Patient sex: M
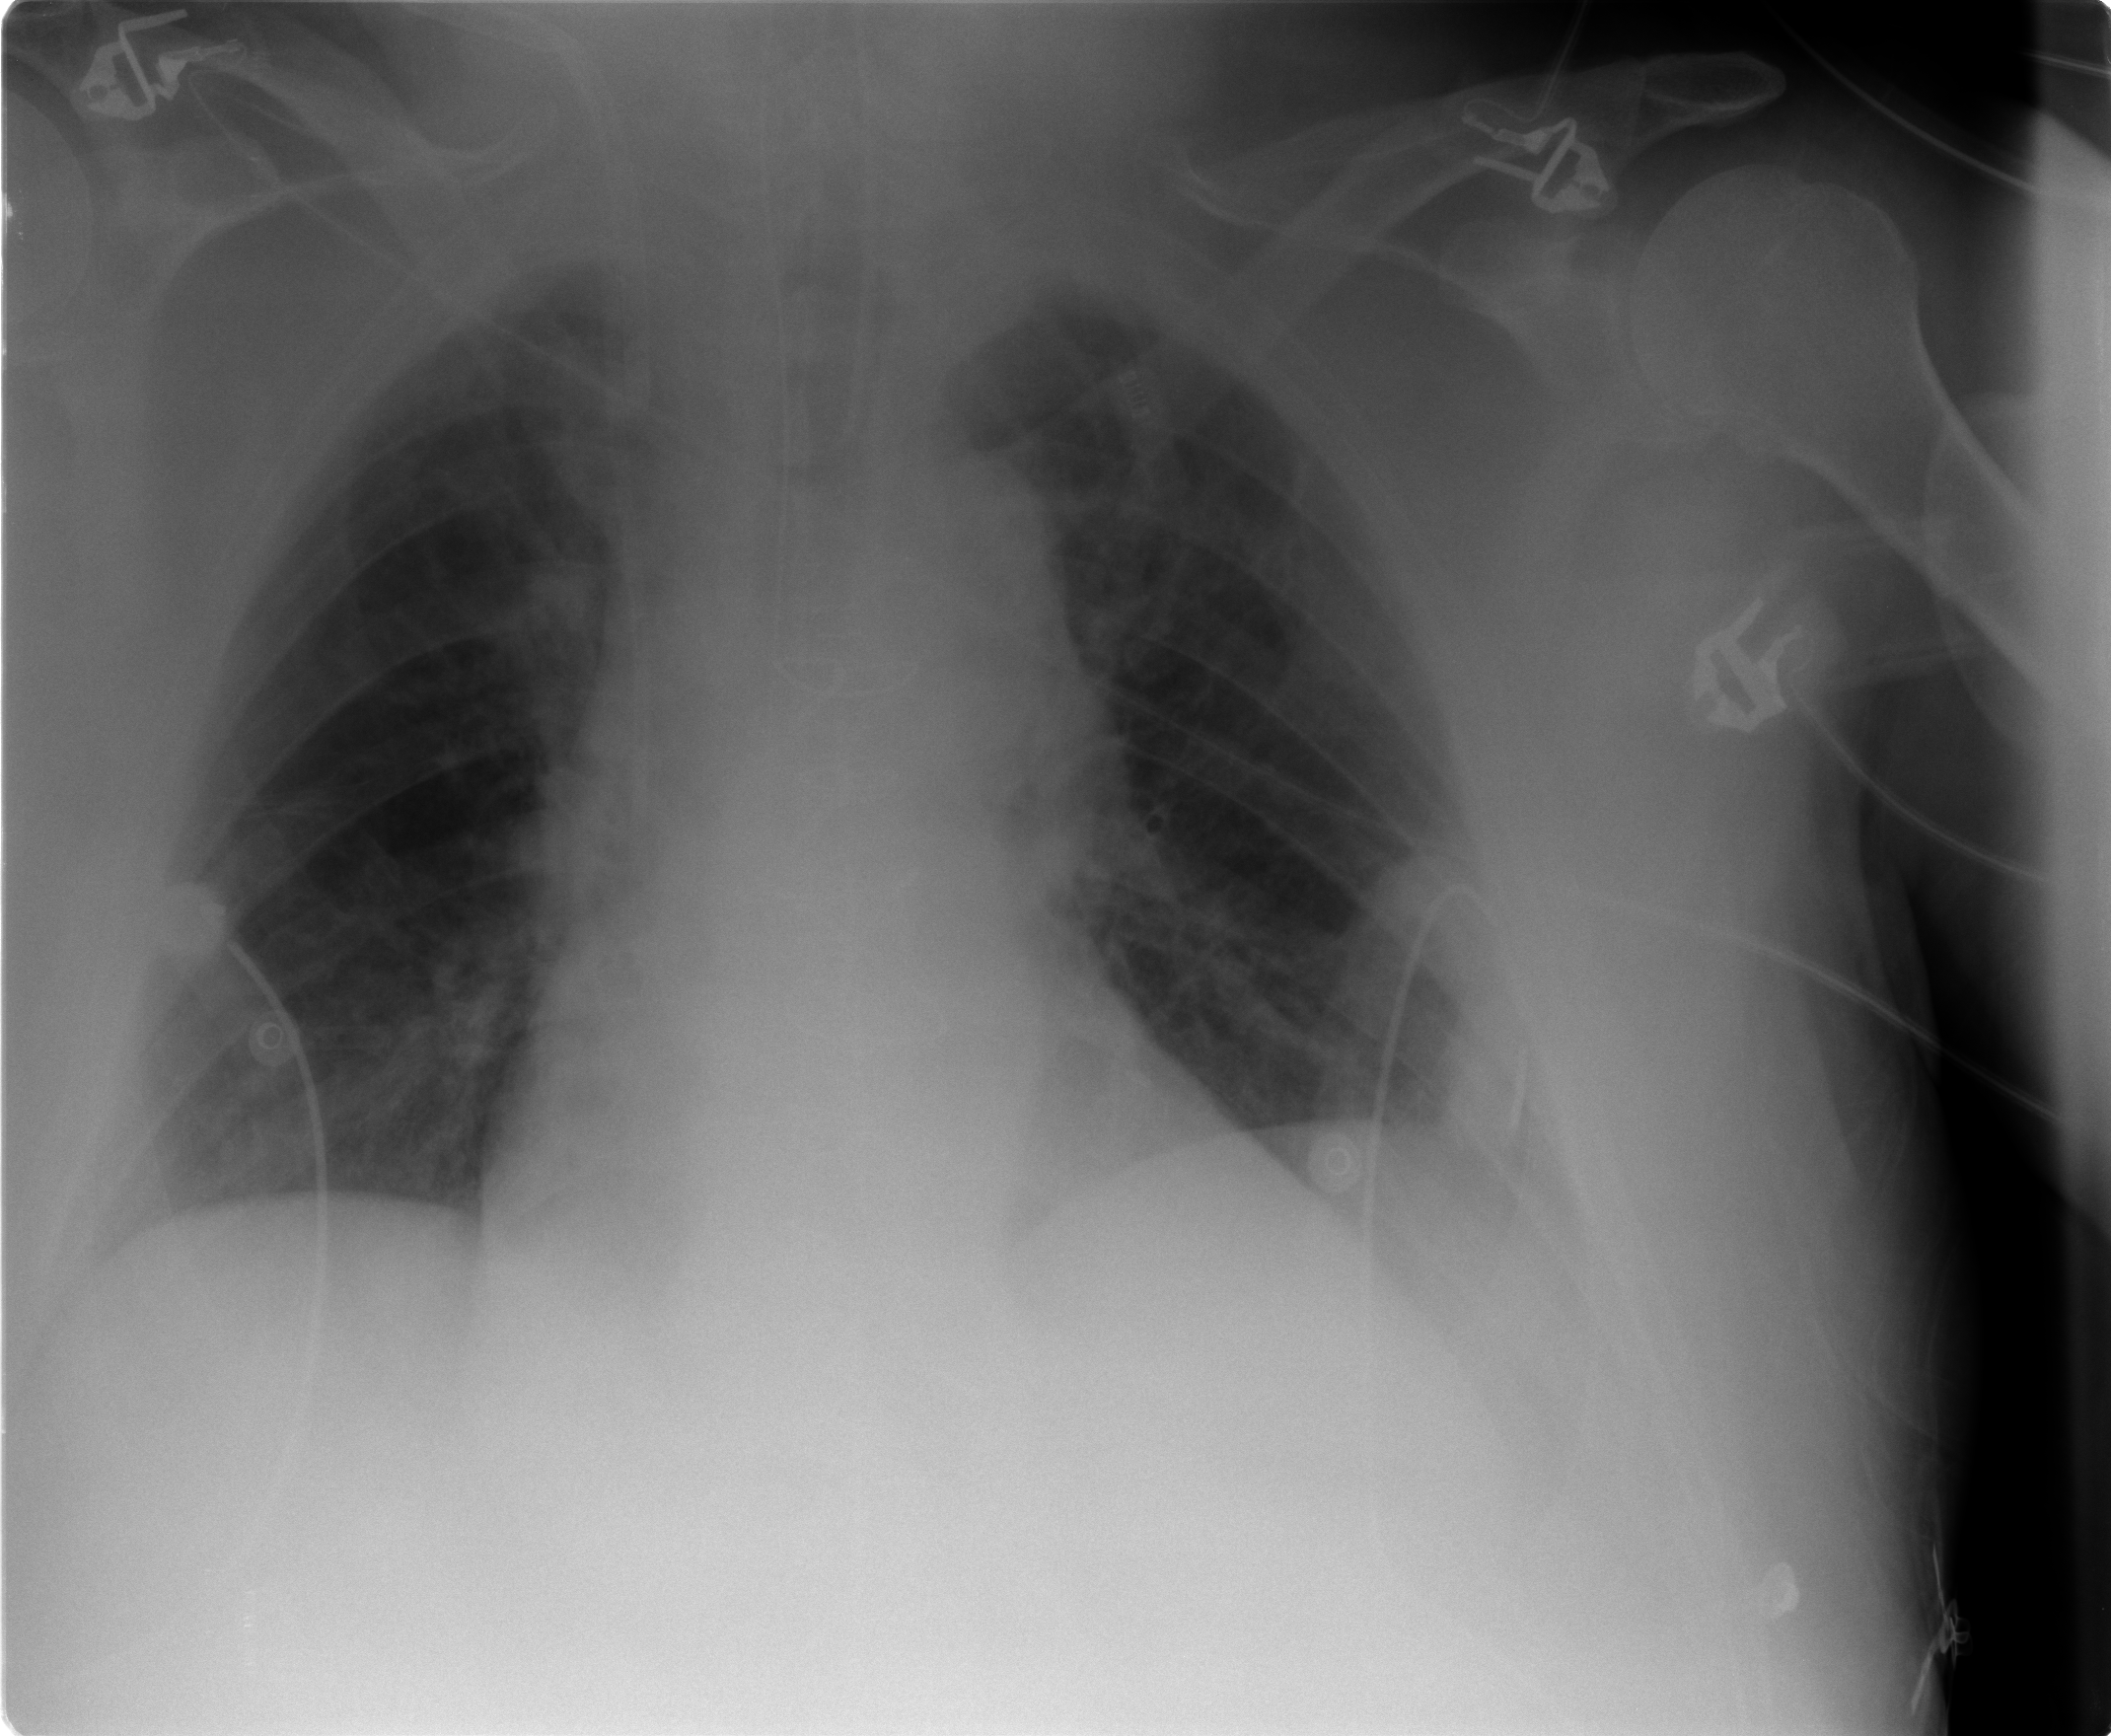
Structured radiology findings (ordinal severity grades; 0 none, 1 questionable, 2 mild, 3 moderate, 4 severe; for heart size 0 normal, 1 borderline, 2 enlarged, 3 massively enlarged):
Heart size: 0
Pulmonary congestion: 0
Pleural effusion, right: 0
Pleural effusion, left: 0
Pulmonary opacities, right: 0
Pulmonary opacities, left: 0
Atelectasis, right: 2
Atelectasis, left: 2